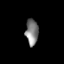
Tissue: lung
Cell type: Endothelial cells
Senescence score: 0.5546
Nuclear area (px): 319
Mean DAPI intensity: 130.107